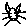
Label: cat